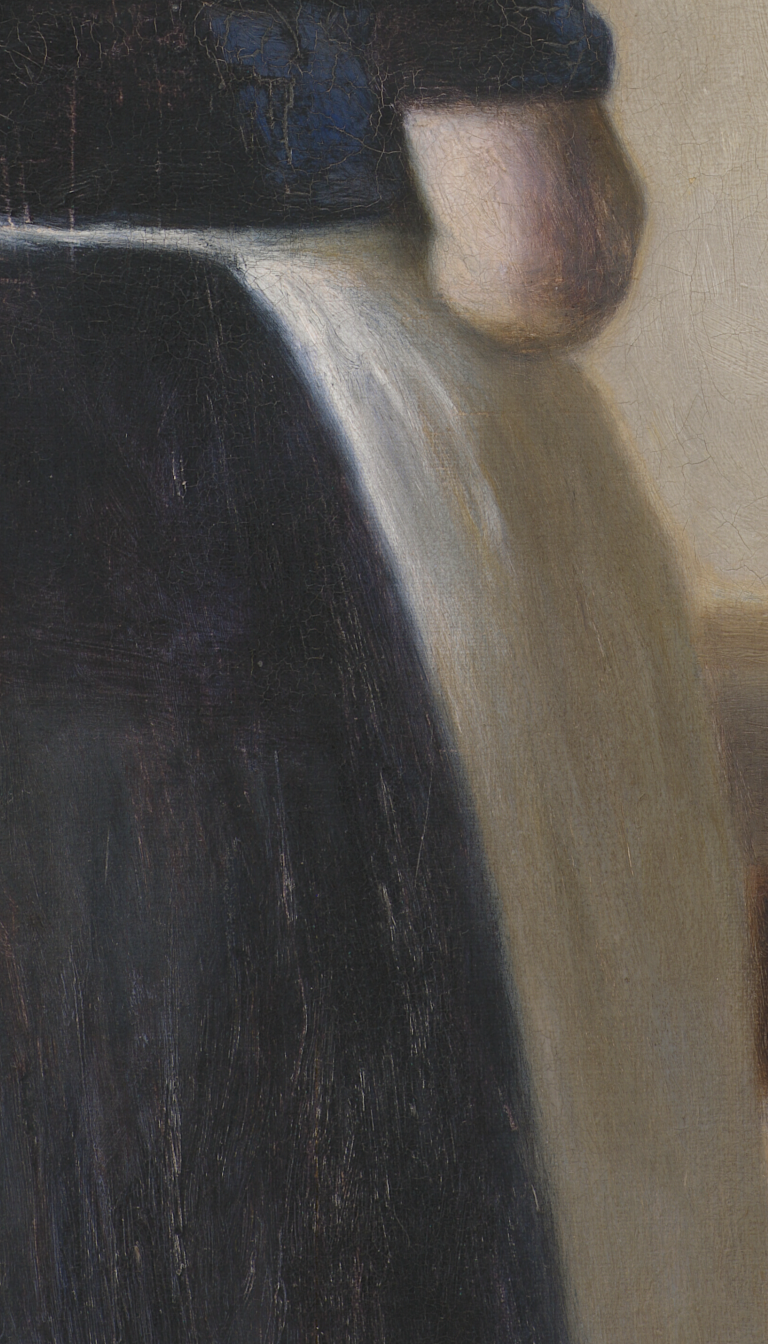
portrait painting, close up, bright diffused light, dark dress sleeve, bare elbow, white apron, plain pale beige wall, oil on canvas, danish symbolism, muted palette